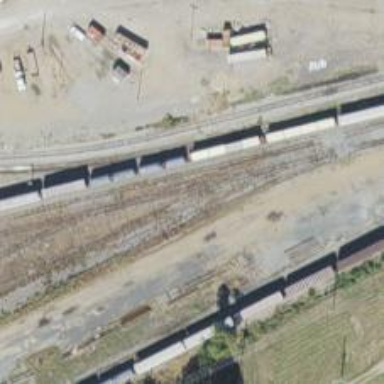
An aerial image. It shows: Railway yard used for servicing trains.